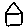
Label: house